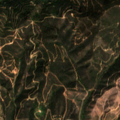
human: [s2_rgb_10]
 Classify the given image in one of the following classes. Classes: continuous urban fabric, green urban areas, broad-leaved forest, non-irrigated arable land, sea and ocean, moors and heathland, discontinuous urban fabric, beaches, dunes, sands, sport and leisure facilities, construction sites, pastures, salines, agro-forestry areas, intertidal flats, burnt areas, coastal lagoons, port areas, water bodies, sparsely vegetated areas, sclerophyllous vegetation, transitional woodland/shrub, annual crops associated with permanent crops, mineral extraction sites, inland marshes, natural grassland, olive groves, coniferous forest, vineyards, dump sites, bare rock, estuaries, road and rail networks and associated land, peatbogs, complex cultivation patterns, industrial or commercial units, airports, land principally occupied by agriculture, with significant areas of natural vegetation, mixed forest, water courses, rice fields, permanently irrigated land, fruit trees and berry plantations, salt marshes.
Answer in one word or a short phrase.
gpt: broad-leaved forest, sclerophyllous vegetation, transitional woodland/shrub